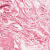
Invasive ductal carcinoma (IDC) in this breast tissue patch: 0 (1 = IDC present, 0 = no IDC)